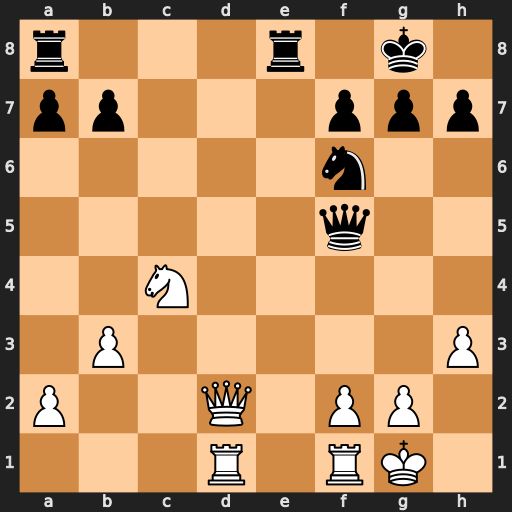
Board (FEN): r3r1k1/pp3ppp/5n2/5q2/2N5/1P5P/P2Q1PP1/3R1RK1
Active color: w
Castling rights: -
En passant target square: -
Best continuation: Nd6 Ne4 Nxf5 Nxd2 Rxd2